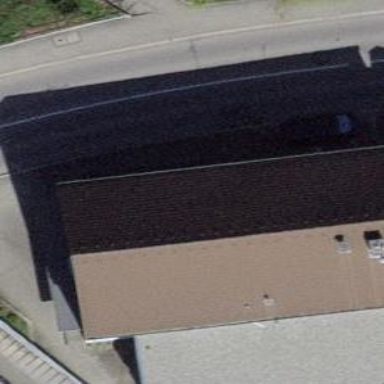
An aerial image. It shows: Variety store.